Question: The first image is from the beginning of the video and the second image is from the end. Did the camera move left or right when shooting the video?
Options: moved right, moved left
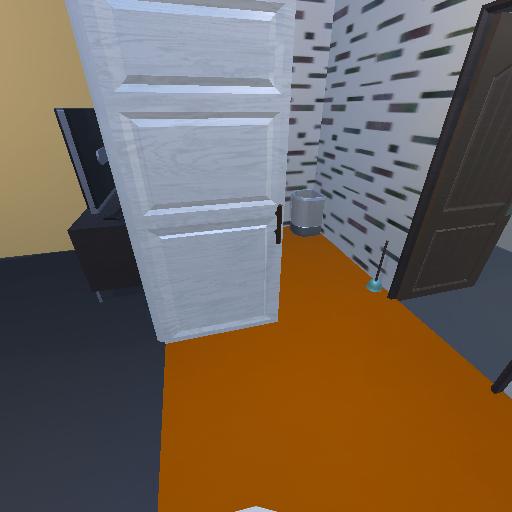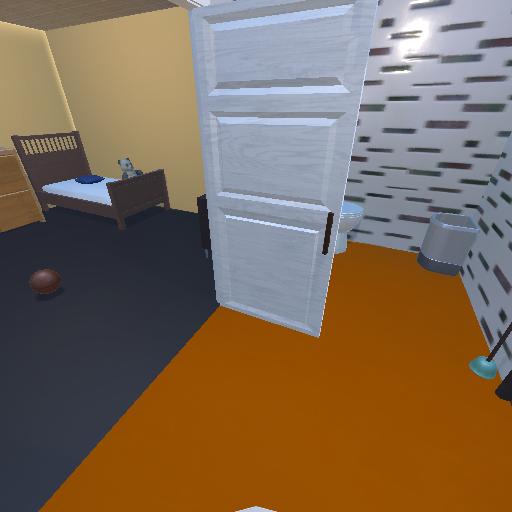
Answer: moved right